Question: I have a NSTextField and Label whose value is bind to same NSString in the view Controller

The problem here is the label only gets updated when I press Tab.
How do I make it continuous, so that what ever I type in the text box gets reflected in the label immediately?
As of now I am using '-(void)controlTextDidChange:(NSNotification *)obj;' selector, but I am expecting a binding only solution.
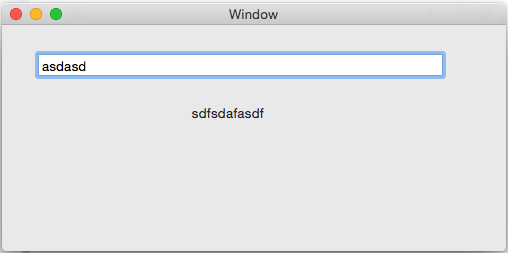
Answer: Select the relevant 'NSTextField' in Interface Builder, then navigate to the . You need to make sure is checked: